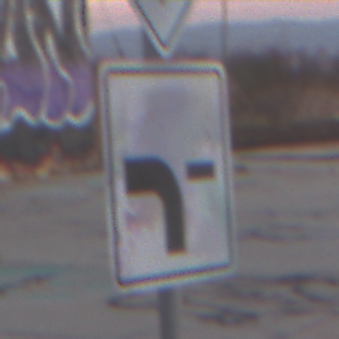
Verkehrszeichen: VerlaufVorfahrtsstrasse6
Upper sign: Vorfahrtsstrasse
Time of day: SunriseSunset
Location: Outdoor (Suburban)
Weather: PartlyCloudy
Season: NotSpecified
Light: Natural